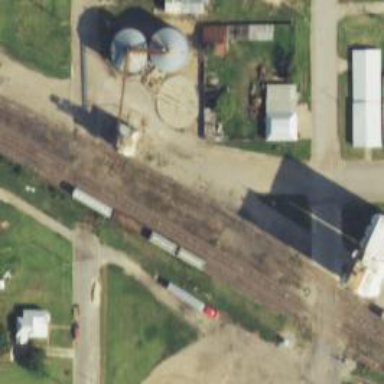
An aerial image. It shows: Railway siding for service.